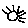
Label: sun